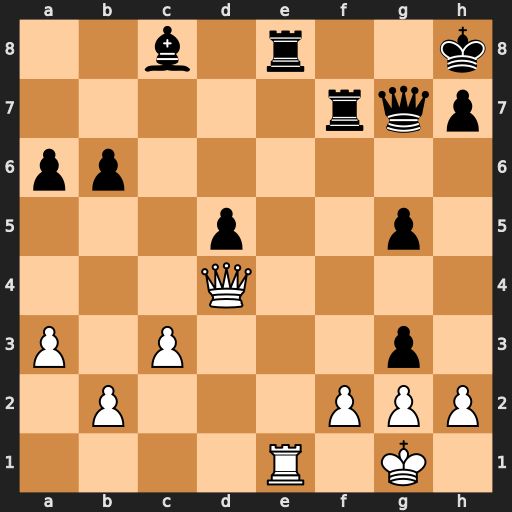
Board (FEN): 2b1r2k/5rqp/pp6/3p2p1/3Q4/P1P3p1/1P3PPP/4R1K1
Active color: w
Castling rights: -
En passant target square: -
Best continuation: Rxe8+ Rf8 Rxf8#